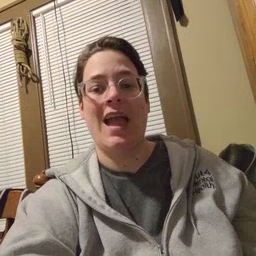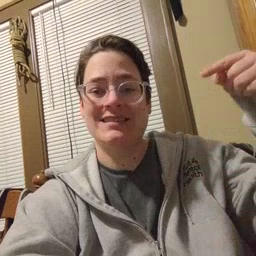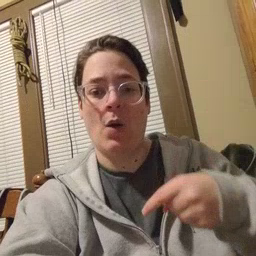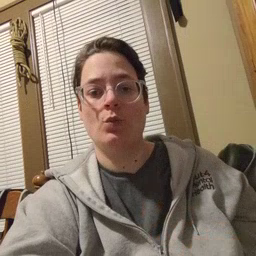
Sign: down